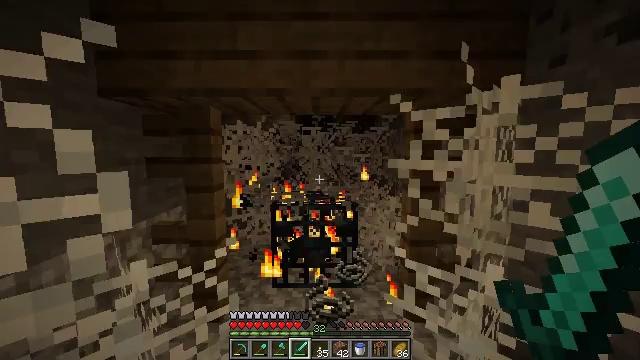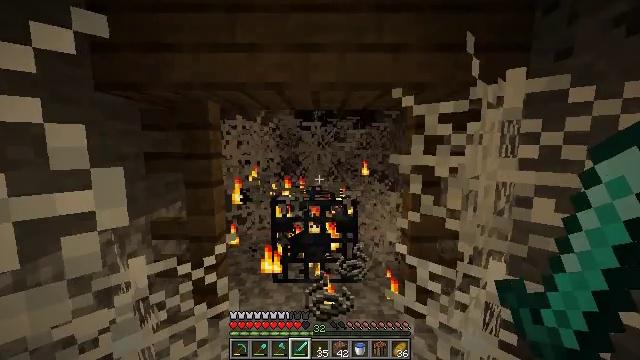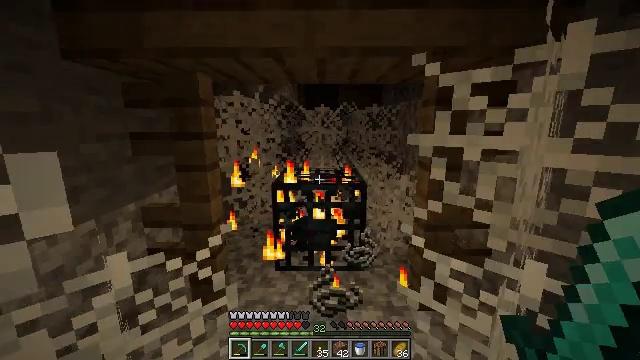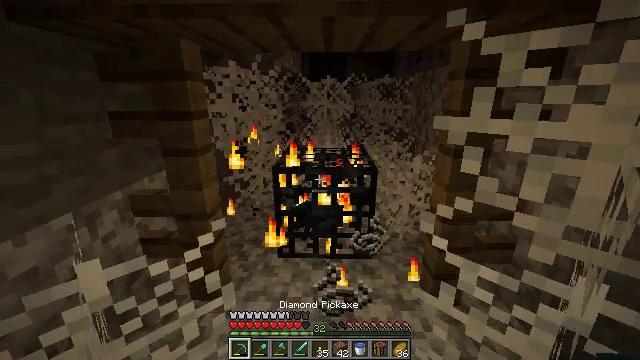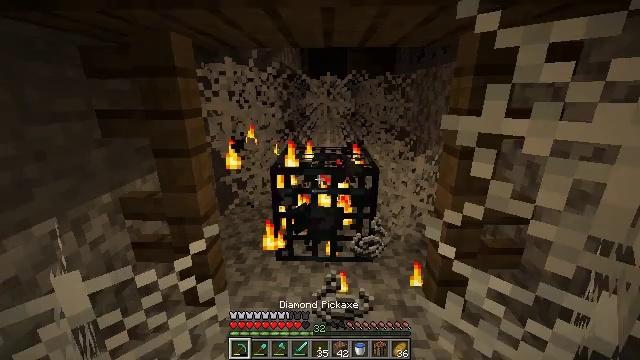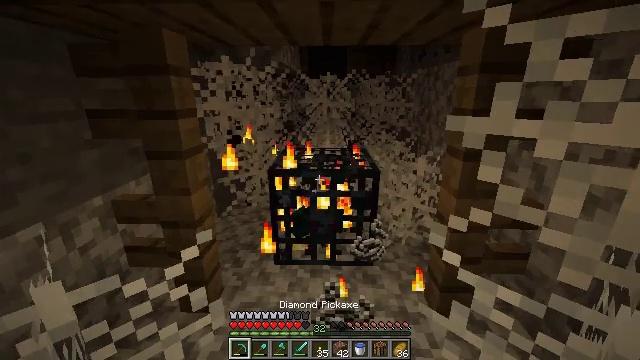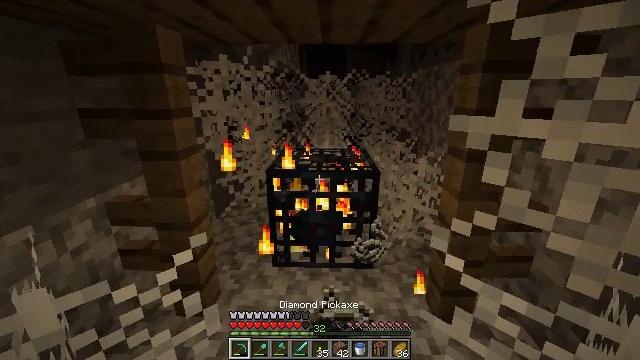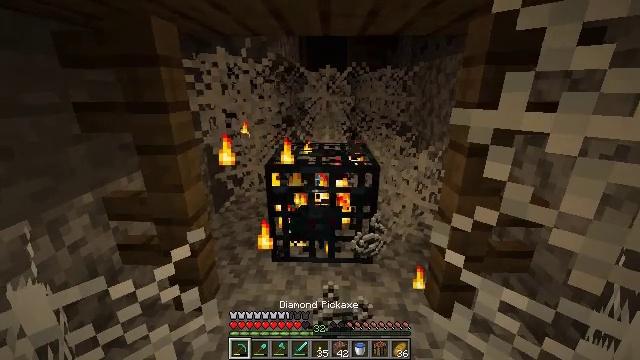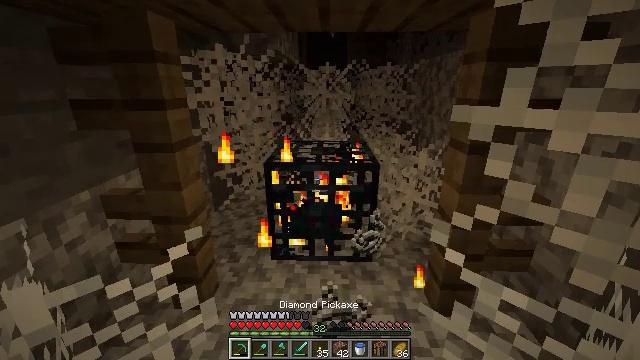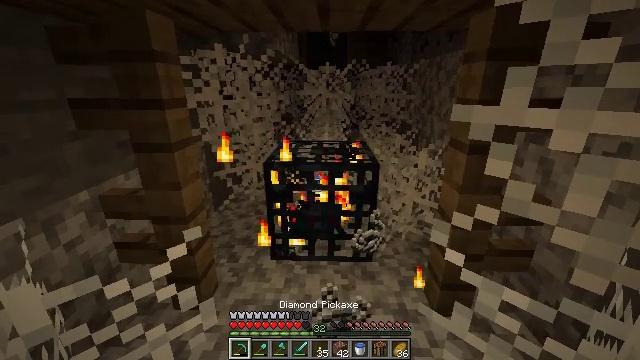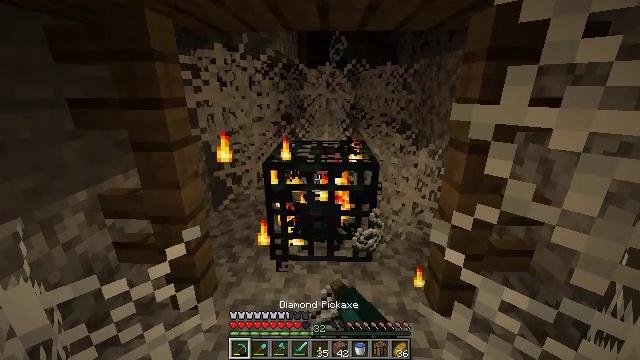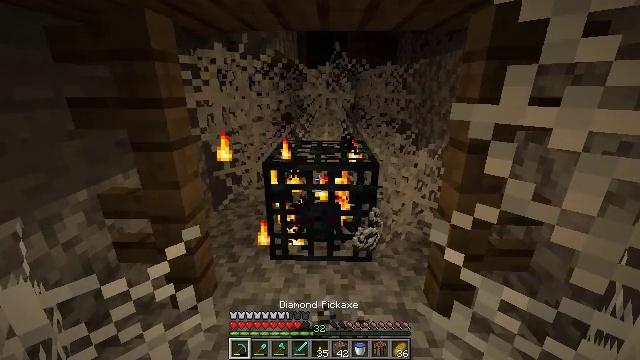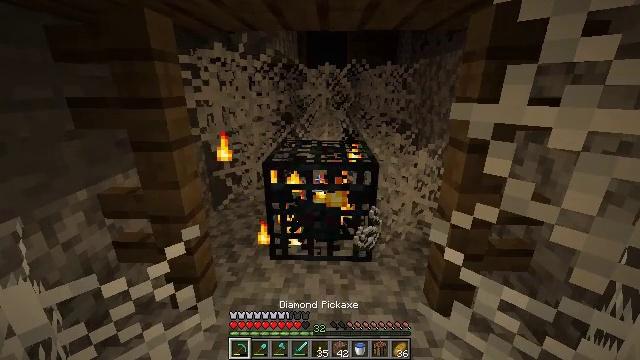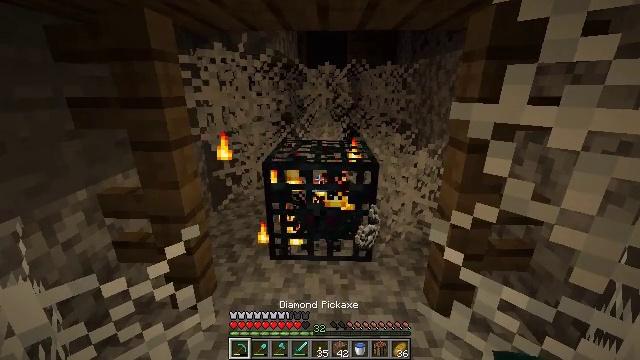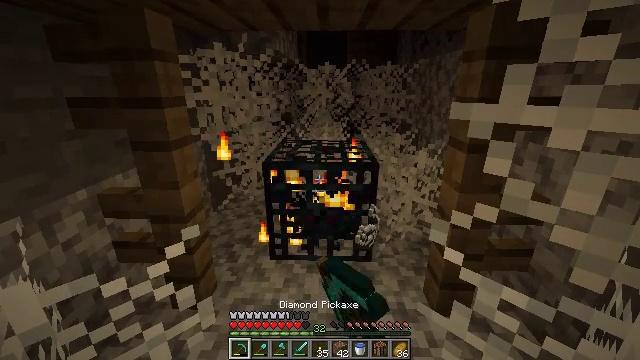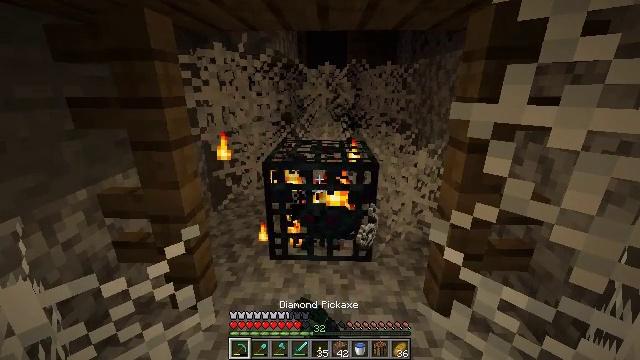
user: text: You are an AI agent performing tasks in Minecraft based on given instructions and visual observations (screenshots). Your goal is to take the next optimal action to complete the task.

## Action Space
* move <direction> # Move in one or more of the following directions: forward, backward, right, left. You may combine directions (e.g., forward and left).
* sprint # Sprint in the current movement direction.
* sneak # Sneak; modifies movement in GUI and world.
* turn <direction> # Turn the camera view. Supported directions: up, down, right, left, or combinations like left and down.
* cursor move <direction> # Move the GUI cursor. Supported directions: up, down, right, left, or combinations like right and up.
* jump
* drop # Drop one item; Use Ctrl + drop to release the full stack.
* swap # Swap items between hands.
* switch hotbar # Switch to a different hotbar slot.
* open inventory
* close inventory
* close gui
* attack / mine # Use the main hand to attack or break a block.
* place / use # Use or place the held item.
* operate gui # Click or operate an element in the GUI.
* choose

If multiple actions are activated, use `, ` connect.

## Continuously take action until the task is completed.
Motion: motion action
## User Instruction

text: Attack the spawner to disable it.
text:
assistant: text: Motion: move forward, turn down, attack / mine
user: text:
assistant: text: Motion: move forward, turn down, switch to hotbar 1
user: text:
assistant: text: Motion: move forward, turn left and down, switch to hotbar 1
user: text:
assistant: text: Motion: no_op
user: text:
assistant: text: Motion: attack / mine
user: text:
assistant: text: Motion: attack / mine
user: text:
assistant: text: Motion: turn down, attack / mine
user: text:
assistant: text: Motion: attack / mine
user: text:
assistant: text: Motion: attack / mine
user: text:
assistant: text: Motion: attack / mine
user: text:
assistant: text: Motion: attack / mine
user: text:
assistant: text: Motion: attack / mine
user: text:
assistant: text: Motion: attack / mine
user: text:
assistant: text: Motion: attack / mine
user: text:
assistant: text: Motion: attack / mine
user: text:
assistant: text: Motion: attack / mine
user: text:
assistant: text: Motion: attack / mine
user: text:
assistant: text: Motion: attack / mine
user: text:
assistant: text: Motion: attack / mine
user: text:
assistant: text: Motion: attack / mine
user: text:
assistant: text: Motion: attack / mine
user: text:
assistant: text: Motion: attack / mine
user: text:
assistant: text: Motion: attack / mine
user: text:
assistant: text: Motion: attack / mine
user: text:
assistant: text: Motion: attack / mine
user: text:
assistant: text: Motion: attack / mine
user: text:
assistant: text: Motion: attack / mine
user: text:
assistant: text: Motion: attack / mine
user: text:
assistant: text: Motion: attack / mine
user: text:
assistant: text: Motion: attack / mine